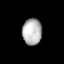
Tissue: lung
Cell type: Myeloid cells
Senescence score: 0.5823
Nuclear area (px): 500
Mean DAPI intensity: 181.376